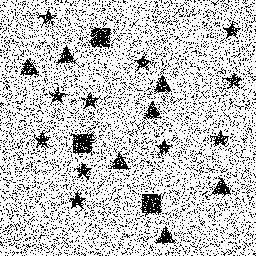
Squares: 3
Triangles: 7
Stars: 11
Total shapes: 21